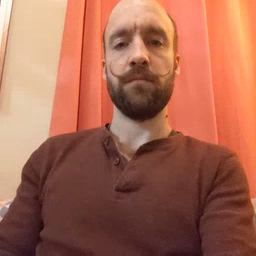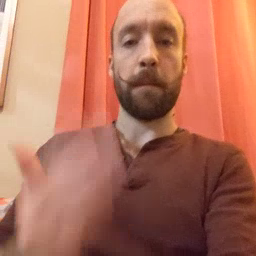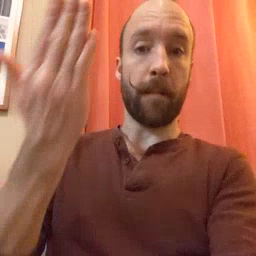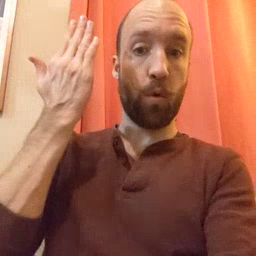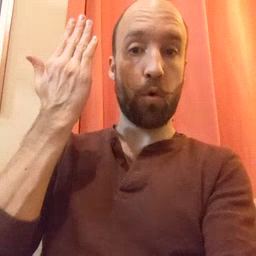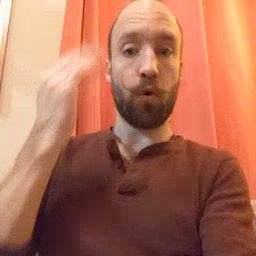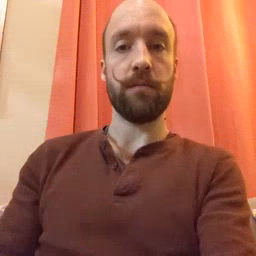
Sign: morning